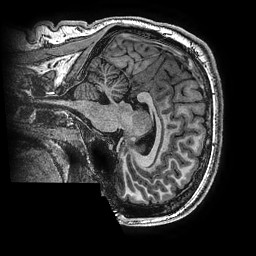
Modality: T1w
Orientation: sagittal
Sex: male
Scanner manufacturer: ge
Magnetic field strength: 3 T
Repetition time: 0.00766 s
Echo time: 0.003476 s